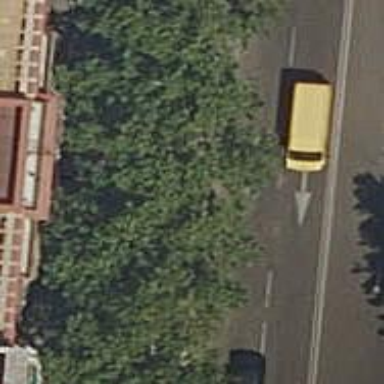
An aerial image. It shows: Taxi stand.